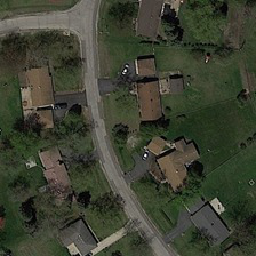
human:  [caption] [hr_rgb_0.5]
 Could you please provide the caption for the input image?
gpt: The trees are dark green and the grass is light green.

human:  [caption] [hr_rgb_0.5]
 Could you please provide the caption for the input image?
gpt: It is a village surrounded by green trees.

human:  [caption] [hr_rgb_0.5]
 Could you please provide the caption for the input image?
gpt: The tree is dark green and the grass is light green.

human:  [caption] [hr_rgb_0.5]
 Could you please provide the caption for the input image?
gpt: This is a village surrounded by green trees.

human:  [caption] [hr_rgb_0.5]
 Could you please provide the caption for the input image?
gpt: is a village surrounded by green trees.